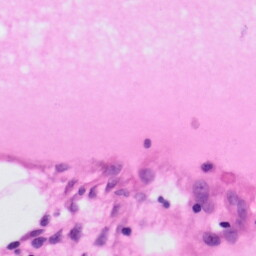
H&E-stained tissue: Pancreatic